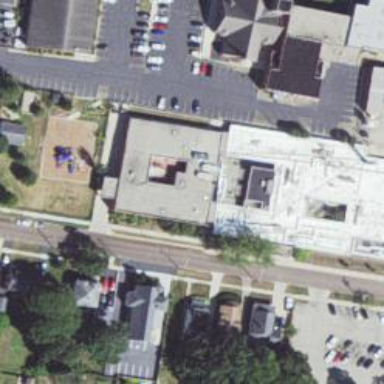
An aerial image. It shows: Hospital building.